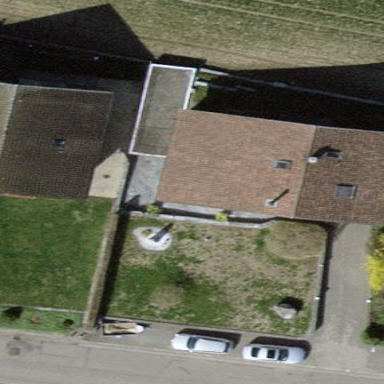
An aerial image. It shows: Detached building.